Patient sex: M
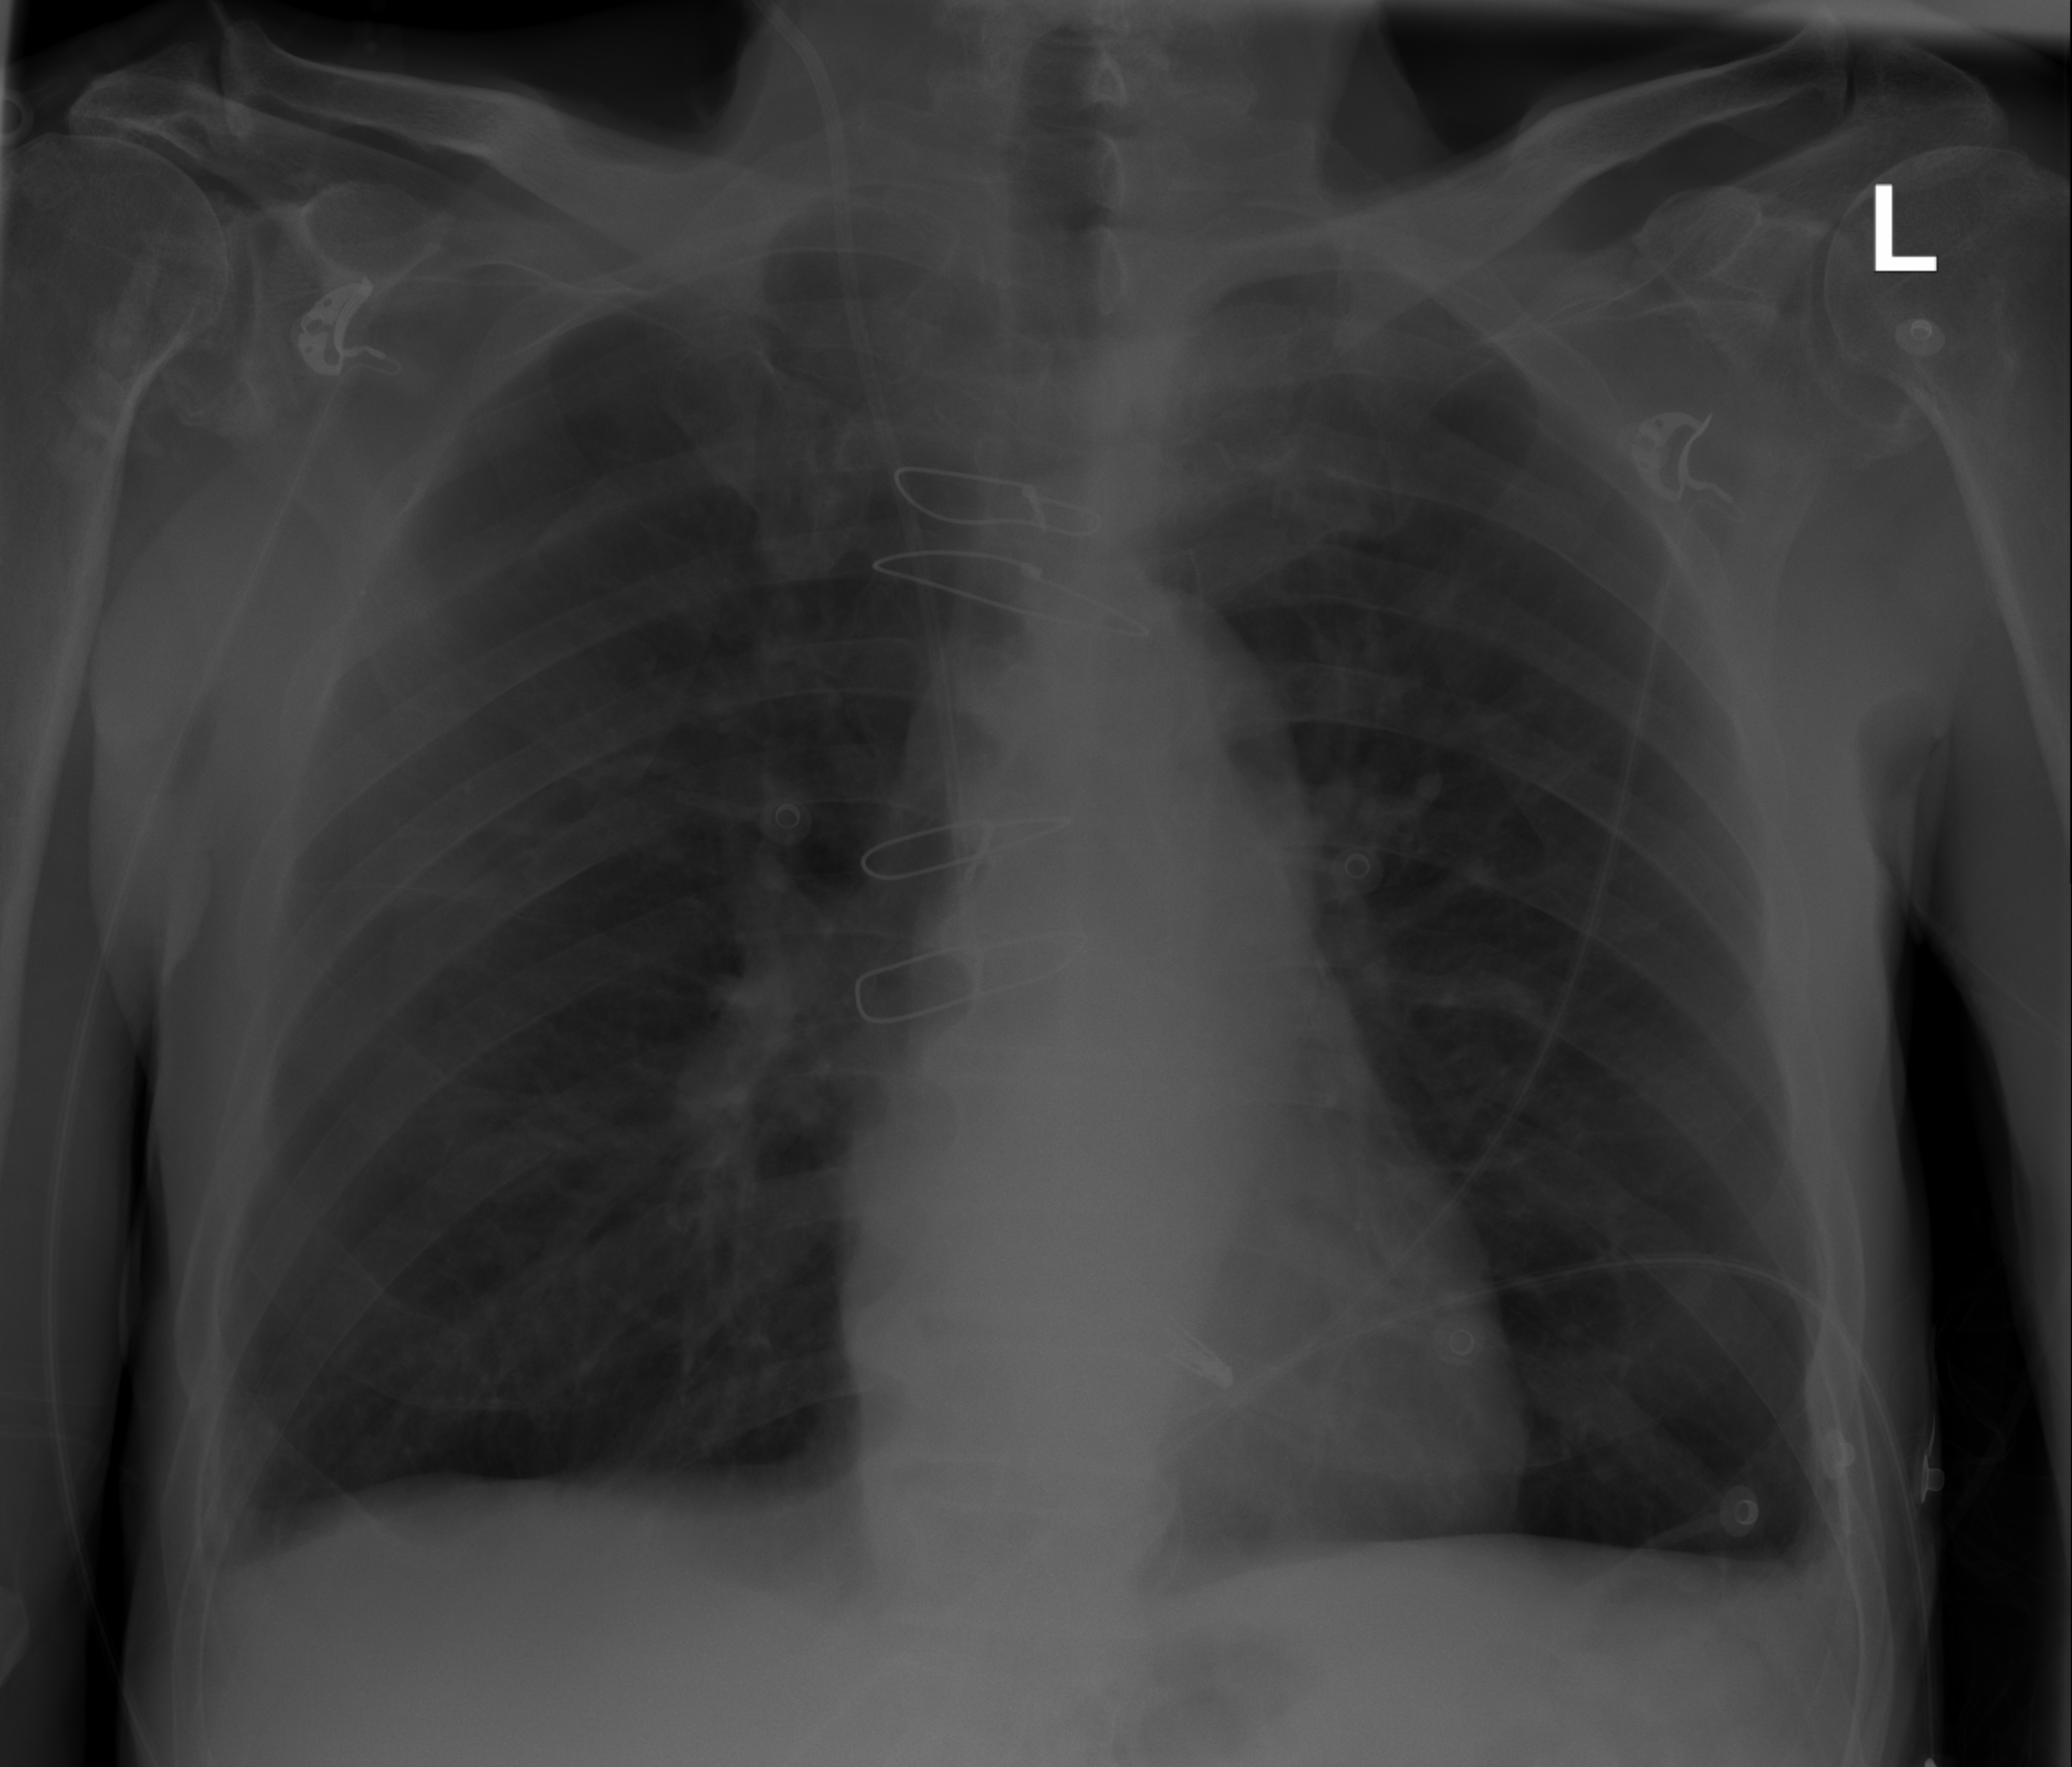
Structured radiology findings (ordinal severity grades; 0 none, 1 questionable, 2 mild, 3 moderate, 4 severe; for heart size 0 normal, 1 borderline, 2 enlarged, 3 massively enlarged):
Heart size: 0
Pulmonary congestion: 0
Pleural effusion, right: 2
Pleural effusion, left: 2
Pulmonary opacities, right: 0
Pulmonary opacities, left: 0
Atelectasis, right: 2
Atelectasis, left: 2